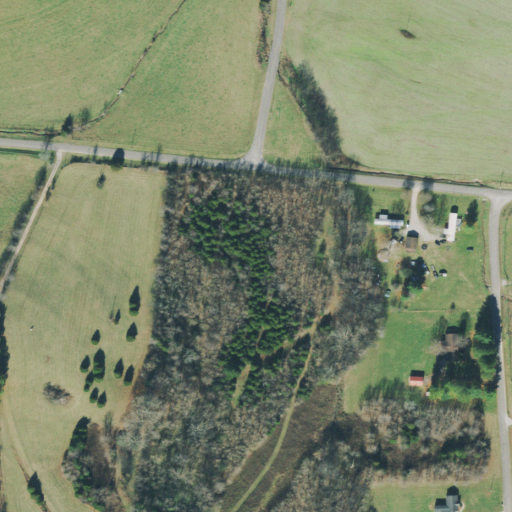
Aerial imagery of valley in Tennessee named Stockard Hollow containing pasture, open development, cultivated crops, mixed forest, deciduous forest, and low intensity development